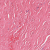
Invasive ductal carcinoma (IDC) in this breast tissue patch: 0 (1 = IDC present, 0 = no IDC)